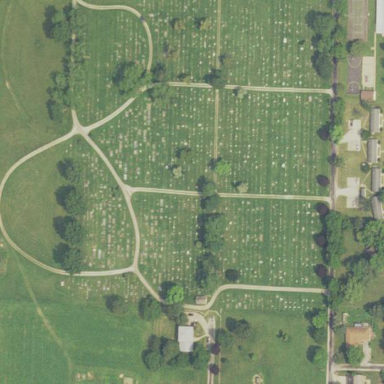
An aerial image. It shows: Cemetery.